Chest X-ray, AP view. Patient: 19 years old, sex M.
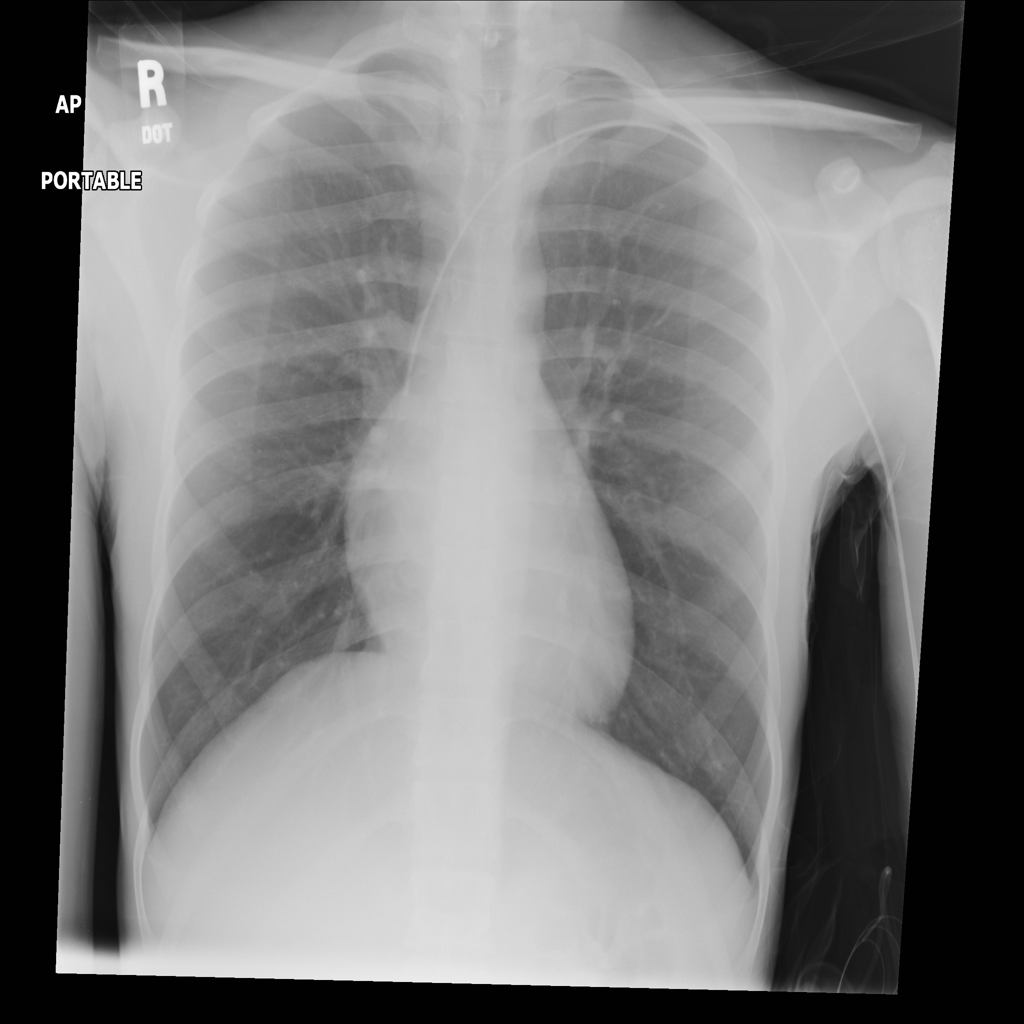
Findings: No Finding